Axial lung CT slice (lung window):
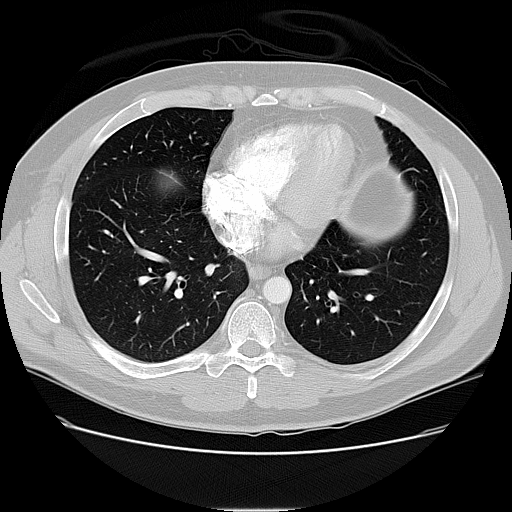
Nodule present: no